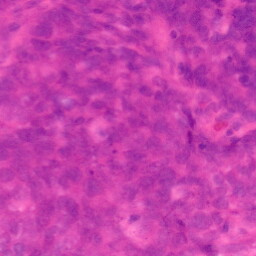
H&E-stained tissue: Colon